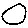
Label: circle